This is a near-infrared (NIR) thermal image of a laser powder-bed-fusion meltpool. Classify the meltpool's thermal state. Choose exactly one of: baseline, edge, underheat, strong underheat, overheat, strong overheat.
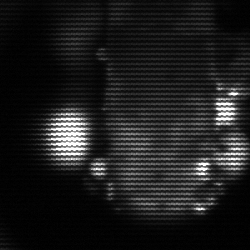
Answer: strong underheat